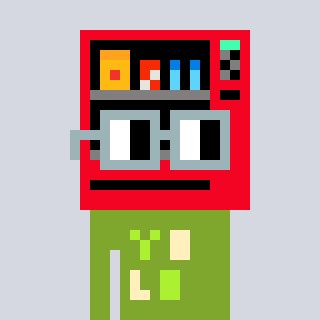
a pixel art character with square dark gray glasses, a vending machine-shaped head and a slimegreen-colored body on a cool background